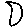
Label: moon